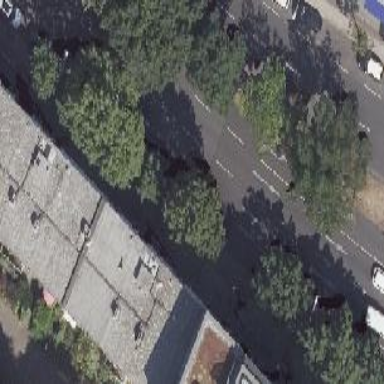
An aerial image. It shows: Secondary road with asphalt surface and parallel on-street parking lane on the right. There is cycle track on the right side of the road.